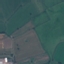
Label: Pasture